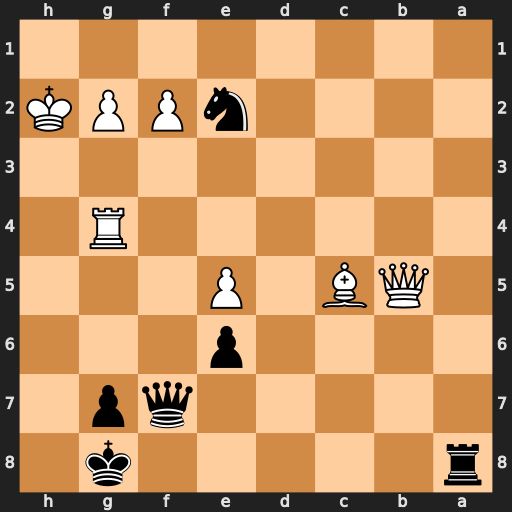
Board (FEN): r5k1/5qp1/4p3/1QB1P3/6R1/8/4nPPK/8
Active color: b
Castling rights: -
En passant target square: -
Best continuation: Qh5+ Rh4 Qxh4#